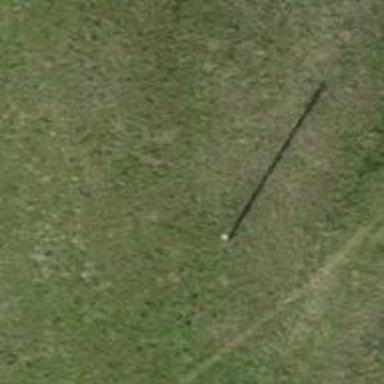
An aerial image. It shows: Power pole.